Question: I have 'vertex shader'
'''
#version 330 core
layout(location = 0) in vec3 VertexPosition;
layout(location = 1) in vec2 VertexUV;
layout(location = 2) in vec3 VertexNormal;
out VS_GS_VERTEX
{
vec2 UV;
vec3 vs_worldpos;
vec3 vs_normal;
} vertex_out;
uniform mat4 proj_matrix;
uniform mat4 model_matrix;
void main(void)
{
gl_Normal = VertexNormal;
gl_Position = proj_matrix * vec4(VertexPosition, 1.0);
vertex_out.UV = VertexUV; //VertexPosition.xy;
vertex_out.vs_worldpos = gl_Position.xyz;
vertex_out.vs_normal = mat3(model_matrix) * gl_Normal;
}
'''
and 'fragment shader'
'''
#version 330 core
in GS_FS_VERTEX
{
vec2 UV;
vec3 vs_worldpos;
vec3 vs_normal;
} vertex_in;
// Values that stay constant for the whole mesh.
uniform sampler2D sampler0;
uniform sampler2D sampler1;
uniform sampler2D sampler2;
uniform sampler2D sampler3;
//uniform sampler2D alphamap0;
uniform sampler2D alphamap1;
uniform sampler2D alphamap2;
uniform sampler2D alphamap3;
uniform int tex_count;
uniform vec4 color_ambient = vec4(0.75, 0.75, 0.75, 1.0);
uniform vec4 color_diffuse = vec4(0.25, 0.25, 0.25, 1.0);
//uniform vec4 color_specular = vec4(1.0, 1.0, 1.0, 1.0);
uniform vec4 color_specular = vec4(0.1, 0.1, 0.1, 0.25);
uniform float shininess = 5.0f;
uniform vec3 light_position = vec3(12.0f, 32.0f, 560.0f);
void main(){
vec3 light_direction = normalize(light_position - vertex_in.vs_worldpos);
vec3 normal = normalize(vertex_in.vs_normal);
vec3 half_vector = normalize(light_direction + normalize(vertex_in.vs_worldpos));
float diffuse = max(0.0, dot(normal, light_direction));
float specular = pow(max(0.0, dot(vertex_in.vs_normal, half_vector)), shininess);
gl_FragColor = texture( sampler0, vertex_in.UV ) * color_ambient + diffuse * color_diffuse + specular * color_specular;
// http://www.opengl.org/wiki/Texture_Combiners
// GL_MODULATE = *
// GL_INTERPOLATE Blend tex0 and tex1 based on a blending factor = mix(texel0, texel1, BlendFactor)
// GL_INTERPOLATE Blend tex0 and tex1 based on alpha of tex0 = mix(texel0, texel1, texel0.a)
// GL_ADD = clamp(texel0 + texel1, 0.0, 1.0)
if (tex_count > 0){
vec4 temp = texture( sampler1, vertex_in.UV );
vec4 amap = texture( alphamap1, vertex_in.UV);
gl_FragColor = mix(gl_FragColor, temp, amap.a);
}
if (tex_count > 1){
vec4 temp = texture( sampler2, vertex_in.UV );
vec4 amap = texture( alphamap2, vertex_in.UV);
gl_FragColor = mix(gl_FragColor, temp, amap.a);
}
if (tex_count > 2){
vec4 temp = texture( sampler3, vertex_in.UV );
vec4 amap = texture( alphamap3, vertex_in.UV);
gl_FragColor = mix(gl_FragColor, temp, amap.a);
}
}
'''
It takes indexed 'GL_TRIANGLE_STRIP' as input
'''
glBindBuffer(GL_ARRAY_BUFFER, tMt.vertex_buf_id[cx, cy]);
glVertexAttribPointer(VERTEX_LAYOUT_POSITION, 3, GL_FLOAT, false, 0, pointer(0));
glEnableVertexAttribArray(0);
{ chunk tex position }
glBindBuffer(GL_ARRAY_BUFFER, chunkTexPositionBO);
glVertexAttribPointer(VERTEX_LAYOUT_TEX_UV, 2, GL_FLOAT, false, 0, pointer(0));
glEnableVertexAttribArray(1);
glBindBuffer(GL_ARRAY_BUFFER, tMt.normal_buf_id[cx, cy]);
glVertexAttribPointer(VERTEX_LAYOUT_NORMAL, 3, GL_FLOAT, true, 0, pointer(0));
glEnableVertexAttribArray(2);
{ index buffer }
glBindBuffer(GL_ELEMENT_ARRAY_BUFFER, chunkIndexBO);
for i := 0 to tMt.texCount - 1 do begin
bt := tMt.texture_buf_id[cx, cy][i];
if bt = nil then
break;
glUniform1i(proj_tex_count_loc, i);
glActiveTexture(GL_TEXTURE0 + i);
glBindTexture(GL_TEXTURE_2D, bt.id);
glTexParameteri(GL_TEXTURE_2D, GL_TEXTURE_MIN_FILTER, GL_LINEAR);
glTexParameteri(GL_TEXTURE_2D, GL_TEXTURE_MAG_FILTER, GL_LINEAR);
if i > 0 then begin
// this time, use blending:
glActiveTexture(GL_TEXTURE4 + 1);
glBindTexture(GL_TEXTURE_2D, tMt.alphamaps[cx, cy][i - 1]);
glTexParameteri(GL_TEXTURE_2D, GL_TEXTURE_MIN_FILTER, GL_LINEAR);
glTexParameteri(GL_TEXTURE_2D, GL_TEXTURE_MAG_FILTER, GL_LINEAR);
glTexParameteri(GL_TEXTURE_2D, GL_TEXTURE_WRAP_S, GL_CLAMP_TO_EDGE);
glTexParameteri(GL_TEXTURE_2D, GL_TEXTURE_WRAP_T, GL_CLAMP_TO_EDGE);
end;
end;
glDrawElements(GL_TRIANGLE_STRIP, length(chunkIndexArr), GL_UNSIGNED_SHORT, nil);
'''
Code works as intended except I'm not sure is my normals arranged properly: they was stored as bytes (converted to GLfloat as b / FF), coordinates xyz changed and some probably need negation.
Can someone show me 'geometry shader' to show normals as lines as shown at <URL>.
P.S. I'm not sure I did everything properly (starting OpenGL and GLSL) so any suggestions also appreciated.
Edit:
I made simple 'geometry shader' by examples
'''
// This is a very simple pass-through geometry shader
#version 330 core
layout (triangles) in;
layout (triangle_strip, max_vertices = 145) out;
in VS_GS_VERTEX
{
vec2 UV;
vec3 vs_worldpos;
vec3 vs_normal;
} vertex_in[];
out GS_FS_VERTEX
{
vec2 UV;
vec3 vs_worldpos;
vec3 vs_normal;
} vertex_out;
uniform float uNormalsLength = 0.5;
void main()
{
int i;
// Loop over the input vertices
for (i = 0; i < gl_in.length(); i++)
{
vertex_out.UV = vertex_in[i].UV;
vertex_out.vs_worldpos = vertex_in[i].vs_worldpos;
vertex_out.vs_normal = vertex_in[i].vs_normal;
// Copy the input position to the output
gl_Position = gl_PositionIn[i];
EmitVertex();
gl_Position = gl_ModelViewProjectionMatrix * (gl_PositionIn[i] + (vec4(vertex_in[i].vs_normal, 0) * uNormalsLength));
gl_FrontColor = vec4(0.0, 0.0, 0.0, 1.0); //gl_FrontColorIn[i];
EmitVertex();
}
// End the primitive. This is not strictly necessary
// and is only here for illustrative purposes.
EndPrimitive();
}
'''
but I don't knwo where it takes 'gl_ModelViewProjectionMatrix' (seems deprecated) and result looks awful, it seems everything including normals stripped. Picture in glPolygonMode(GL_FRONT, GL_LINE) mode, textures also trying to map onto those.

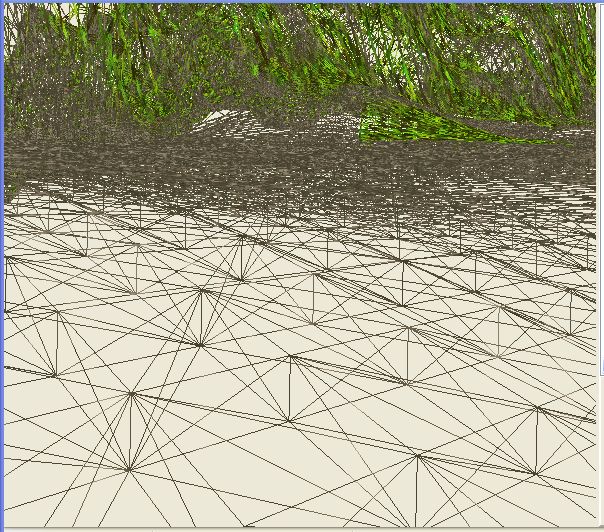
Answer: As it seems, you're doing it all in a single pass and you actually emit 6 vertices per incoming triangle. This is not what you want.
Either do it in two passes, i.e. one pass for the mesh, the other for the normals, or try to emit the original triangle and a degenerate triangle for the normal. For simplicity I'd go for the two-pass version:
Inside your render loop:
- - - -
To make this work, you'll need a second program object that is made up like in the blog post you previously linked to, consisting of a simple pass trough vertex shader, the following geometry shader and a fragment shader for coloring the lines representing the normals.
The vertex and fragment shaders should be no problem. Assuming you have a smoothed mesh, i.e. you have actual, averaged vertex normals, you can simply pass in points and emit lines.
'''
#version 330 core
// assuming you have vertex normals, you need to render a vertex
// only a single time. with any other prim type, you may render
// the same normal multiple times
layout (points) in;
// Geometry shaders can only output points, line strips or triangle
// strips by definition. you output a single line per vertex. therefore,
// the maximum number of vertices per line_strip is 2. This is effectively
// the same as rendering distinct line segments.
layout (line_strip, max_vertices = 2) out;
in vec3 vs_normal[];
uniform float normal_scale = 0.5; // don't forget: this is the default value!
/* if you're never going to change the normal_scale, consider simply putting a
constant there instead:
const float normal_scale = 0.5;
*/
void main()
{
// we simply transform and emit the incoming vertex - this is v0 of our
// line segment
vec4 v0 = gl_in[0].gl_Position;
gl_Position = gl_ModelViewProjectionMatrix * v0;
EmitVertex();
// we calculate v1 of our line segment
vec4 v1 = v0 + vec4(vs_normal[0] * normal_scale, 0);
gl_Position = gl_ModelViewProjectionMatrix * v1;
EmitVertex();
EndPrimitive();
}
'''
: Untested code!
This is probably as simple as it gets. Add a uniform to your fragment shader so you can color your normals as you like or simply export a constant color.
: This code still uses gl_ModevelViewProjectionMatrix. If you're writing GL core code, please consider replacing legacy GL constructs, like the matrix stack, with your own stuff!
: Your geometry shader is what is usually referred to as a pass through shader. First, you do processing on the incoming data that is more than just assigning incoming values to outgoing values. Second, how can it be a pass-through shader, if you generate geometry? Pass-through means, you don't do anything else than incoming values to the next shader stage.